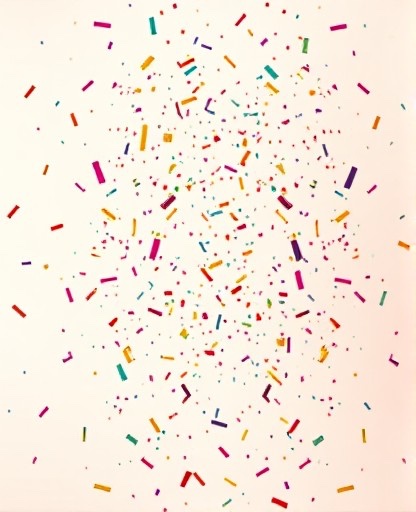
Category: Congratulations